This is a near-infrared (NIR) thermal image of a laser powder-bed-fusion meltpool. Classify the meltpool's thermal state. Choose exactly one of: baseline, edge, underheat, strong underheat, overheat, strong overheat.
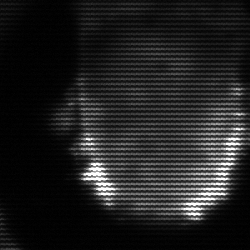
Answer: baseline